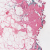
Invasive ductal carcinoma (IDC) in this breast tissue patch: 0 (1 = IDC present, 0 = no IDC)